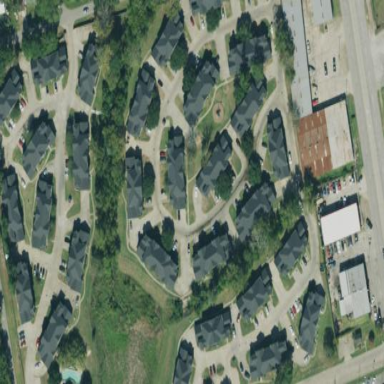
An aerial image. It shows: Residential area with apartments.